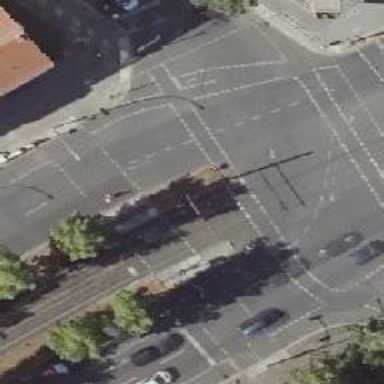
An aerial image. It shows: Tram crossing with traffic signals.